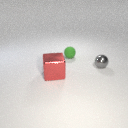
small gray metal sphere behind large red metal cube